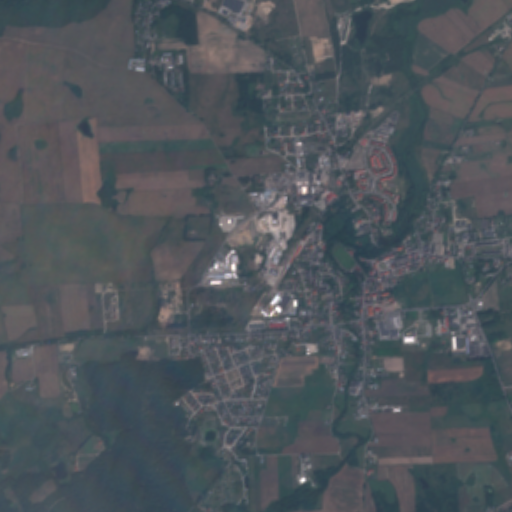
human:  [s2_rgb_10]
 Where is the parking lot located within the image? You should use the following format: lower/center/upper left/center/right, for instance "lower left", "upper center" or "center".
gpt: The parking lot is located in the center right of the image.
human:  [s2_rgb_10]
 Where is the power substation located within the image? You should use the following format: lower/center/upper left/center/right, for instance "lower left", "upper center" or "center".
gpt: The power substation is located in the center of the image.
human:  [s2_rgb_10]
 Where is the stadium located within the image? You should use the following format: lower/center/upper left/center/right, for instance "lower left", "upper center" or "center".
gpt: The stadium is located in the center right of the image.
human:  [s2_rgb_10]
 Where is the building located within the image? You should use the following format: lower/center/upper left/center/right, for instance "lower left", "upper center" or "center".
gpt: There is no building in the image.